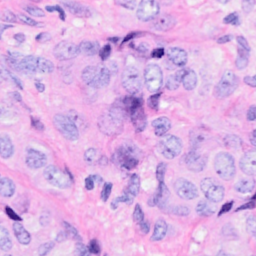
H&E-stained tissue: Breast